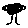
Label: tree